Interaction volume radius: 5 \u00c5
Interaction volume height: 10 \u00c5
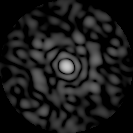
Disorder parameter: 0.8502